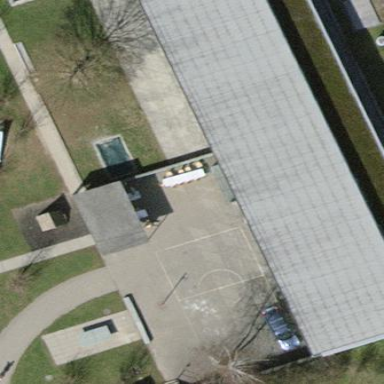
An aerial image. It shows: School building.